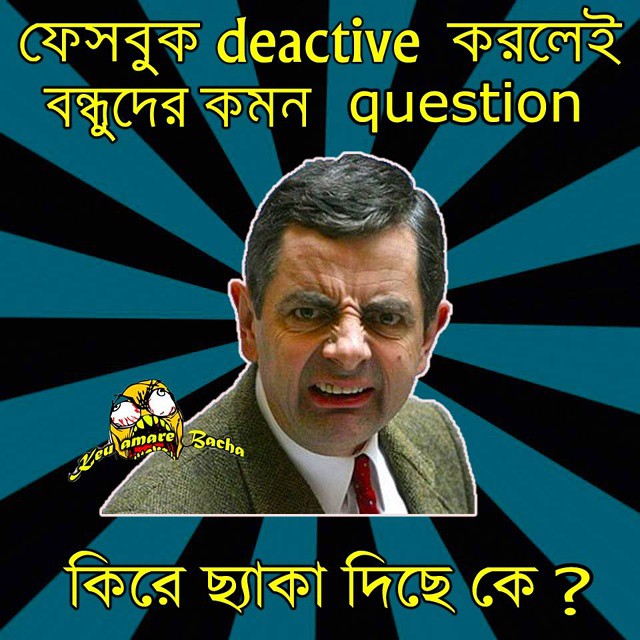
Caption: ফেসবুক deactivate করলেই বন্ধুদের কমন question কিরে ছ্যাকা দিছে কে ?
Label: non-hate